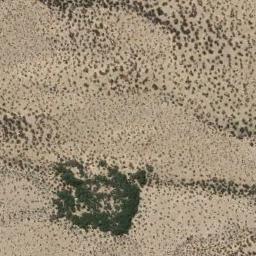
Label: chaparral